Question: >
<URL>
how do i divide JPanel like the picture shown below there are 2 panels panel1 and panel2
panel1 should take 70% and panel2 30% or panel1 should be bigger than panel2...
I have tried Gridlayout, Border Layout but its not working.any help would be appreciated.
'''
public class TestApplication extends JApplet {
private static final long serialVersionUID = 1L;
JPanel p1,p2;
public void init(){
setLayout(new GridLayout(3,1));
p1=new JPanel();
p2=new JPanel();
p1.setBackground(Color.RED);
p2.setBackground(Color.GREEN);
add(p1);
add(p2);
}
}
'''

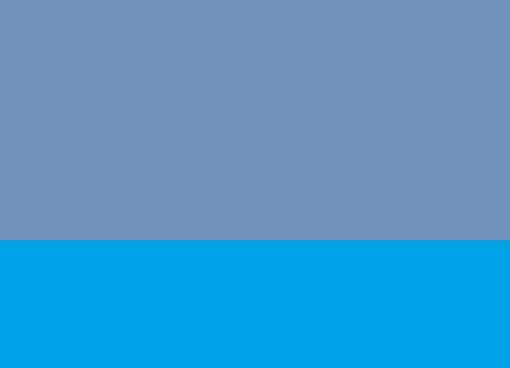
Answer: Have you considered using a <URL>?
'''
import java.awt.BorderLayout;
import java.awt.Color;
import javax.swing.JApplet;
import javax.swing.JPanel;
import javax.swing.JSplitPane;
public class TestApplication extends JApplet {
private static final long serialVersionUID = 1L;
JPanel p1,p2;
@Override
public void init(){
setLayout(new BorderLayout());
p1=new JPanel();
p2=new JPanel();
p1.setBackground(Color.RED);
p2.setBackground(Color.GREEN);
JSplitPane sp = new JSplitPane(JSplitPane.VERTICAL_SPLIT);
sp.setResizeWeight(0.7);
sp.setEnabled(false);
sp.setDividerSize(0);
sp.add(p1);
sp.add(p2);
add(sp, BorderLayout.CENTER);
}
}
'''